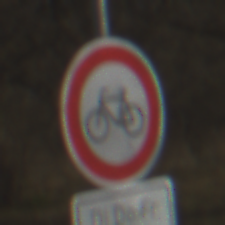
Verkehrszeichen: VerbotRadverkehr
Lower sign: ZeitangabenMitBeschraenkungAufWochentage3
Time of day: MorningAfternoon
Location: Outdoor (Nature)
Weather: Clear
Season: NotSpecified
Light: Natural